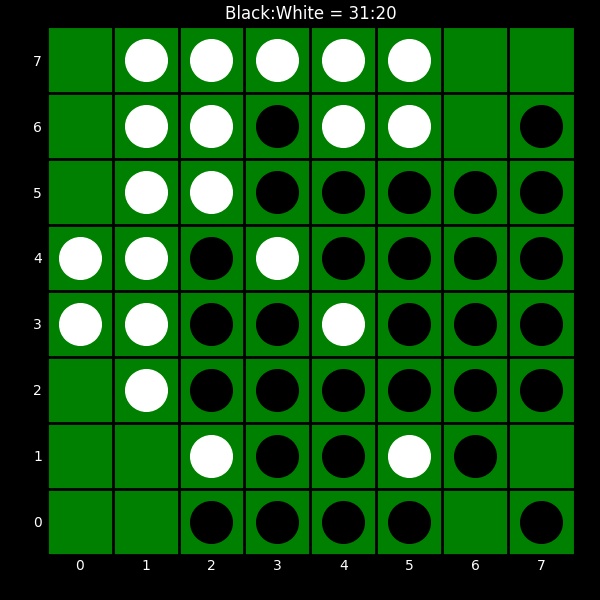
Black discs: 31
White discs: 20